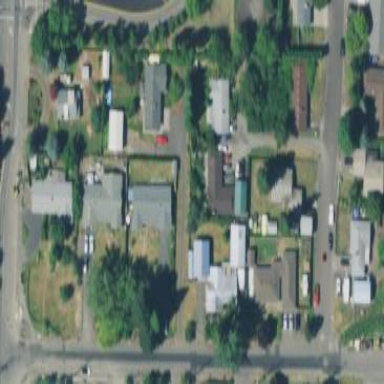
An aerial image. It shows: Residential area consisting of single-family homes.